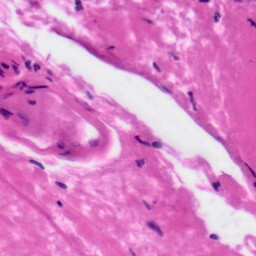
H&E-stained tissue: Tonsil